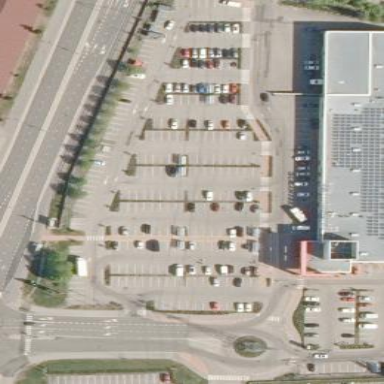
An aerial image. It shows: Paved parking area.